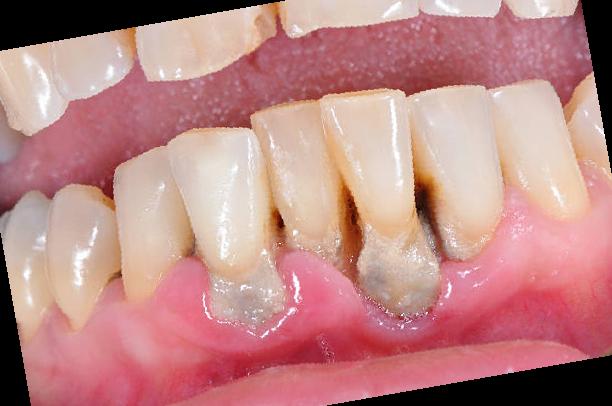
Condition: Gingivitis